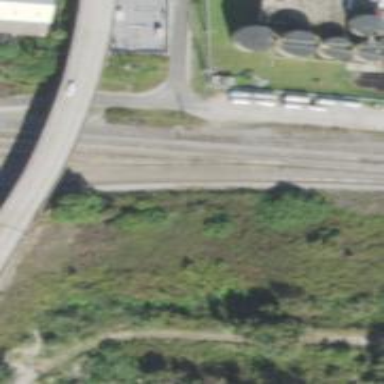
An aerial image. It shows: Railway track.